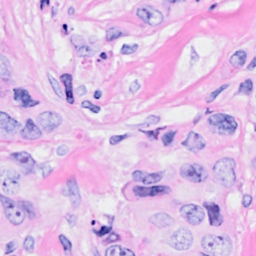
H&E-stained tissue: Breast